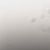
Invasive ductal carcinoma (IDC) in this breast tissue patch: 0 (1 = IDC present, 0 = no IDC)